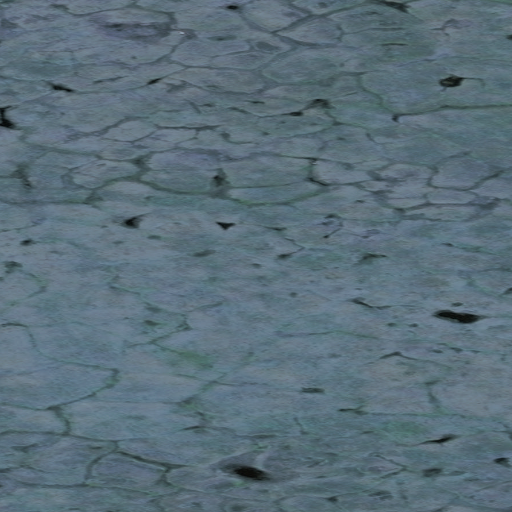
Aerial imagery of island in Alaska named Barter Island containing only unknown